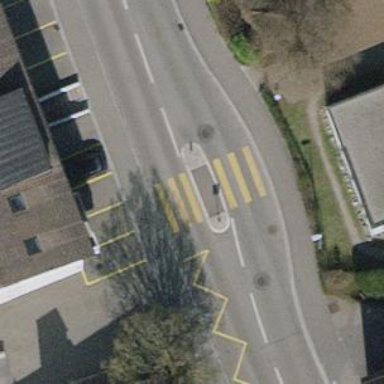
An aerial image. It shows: Kerb barrier.